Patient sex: F
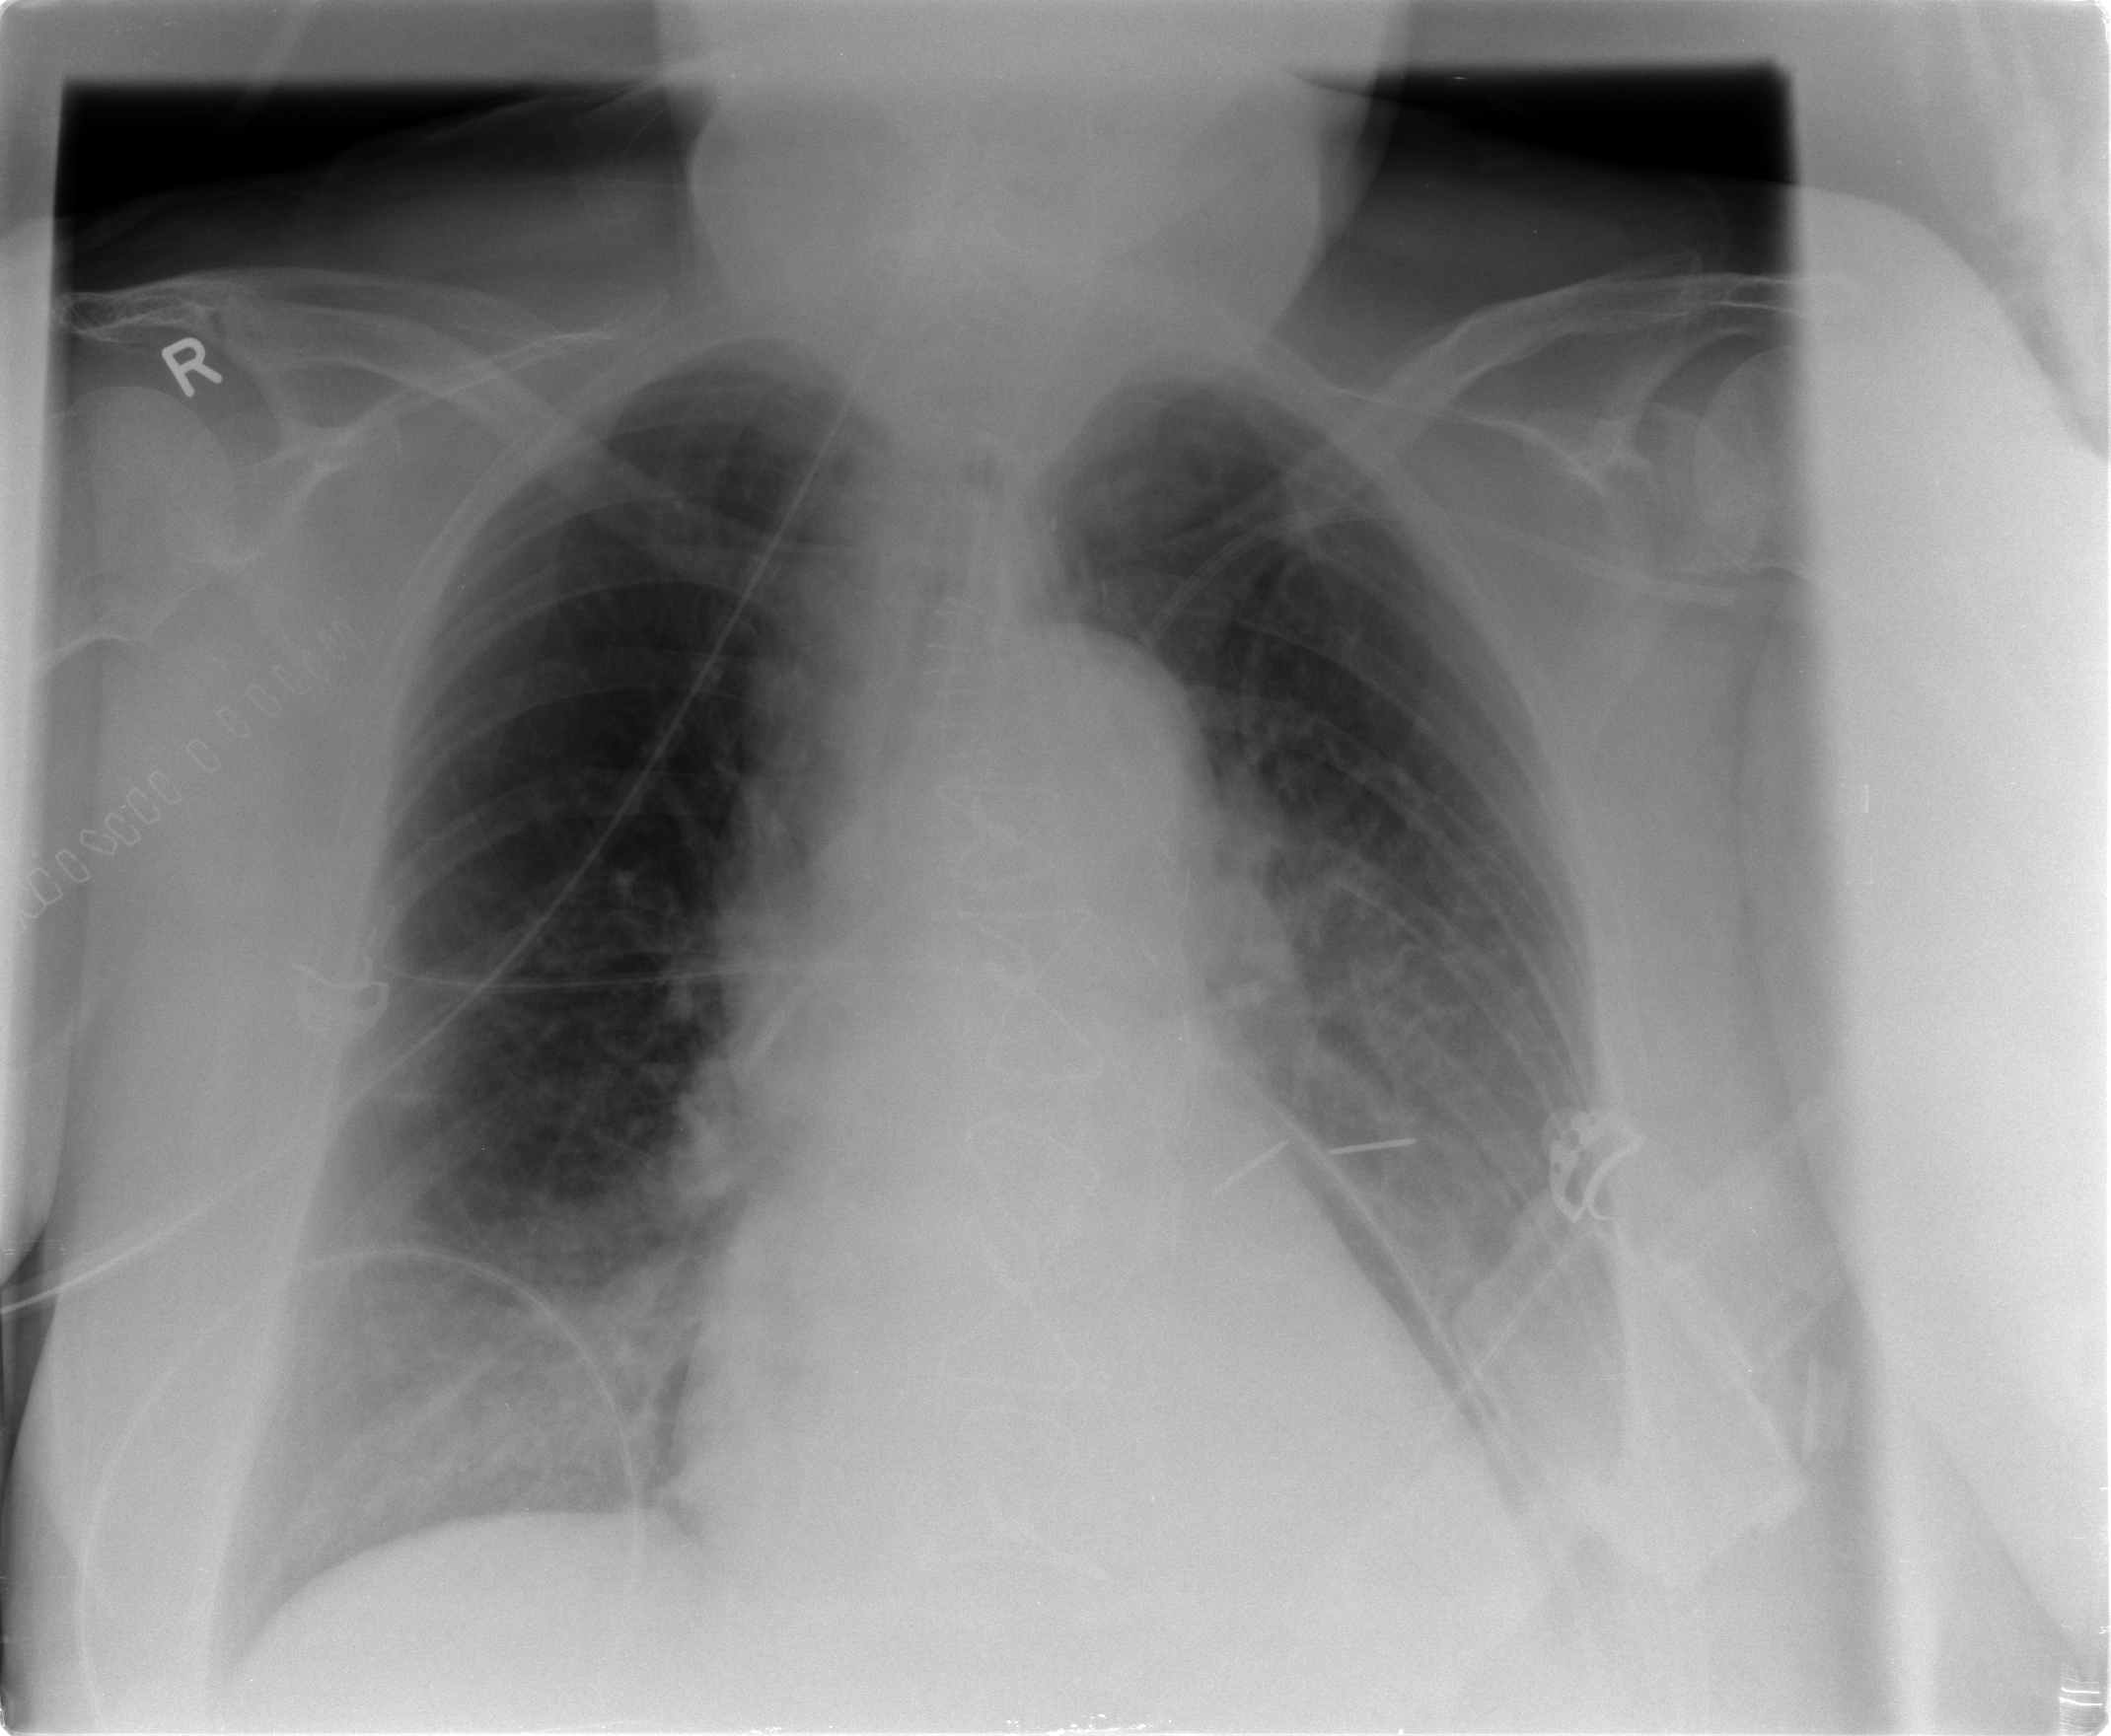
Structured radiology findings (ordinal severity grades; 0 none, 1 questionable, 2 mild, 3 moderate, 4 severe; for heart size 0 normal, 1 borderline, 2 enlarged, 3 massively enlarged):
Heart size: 2
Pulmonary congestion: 1
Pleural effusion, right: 0
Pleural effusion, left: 1
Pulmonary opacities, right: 0
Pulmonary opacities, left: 0
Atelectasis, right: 2
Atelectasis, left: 2